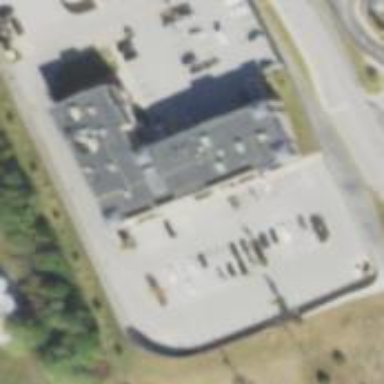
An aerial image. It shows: Veterinary facility.